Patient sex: M
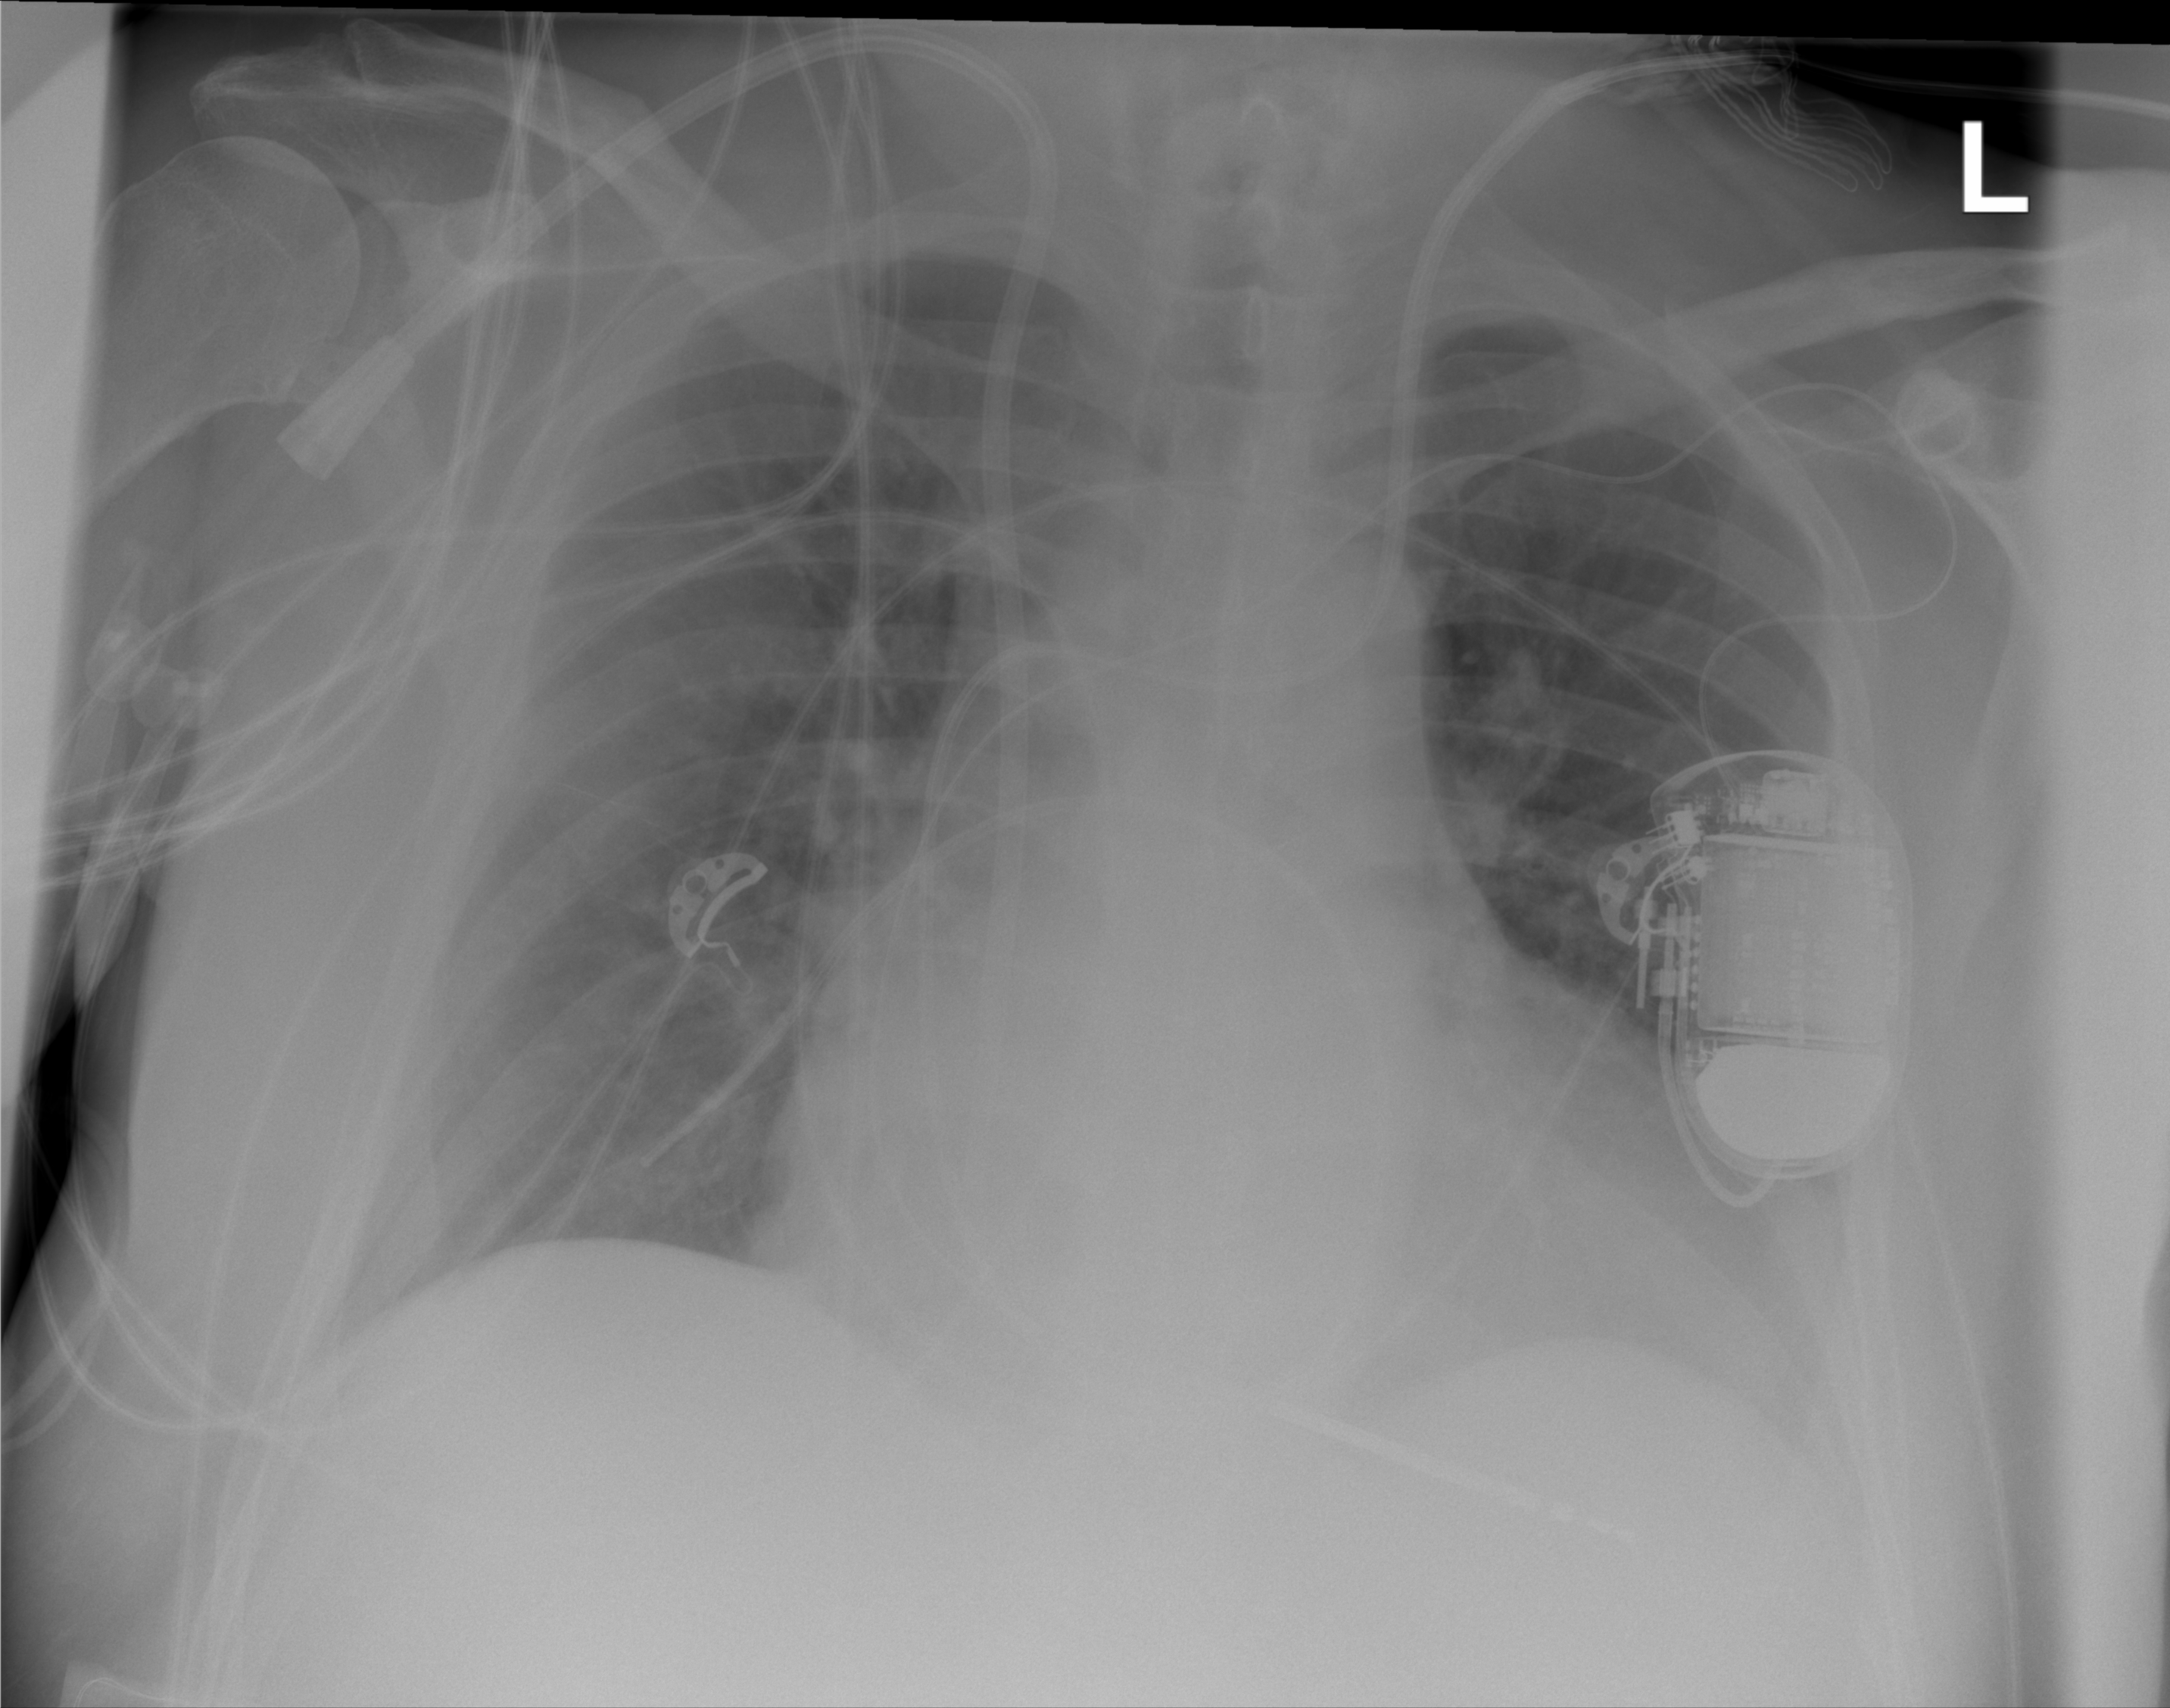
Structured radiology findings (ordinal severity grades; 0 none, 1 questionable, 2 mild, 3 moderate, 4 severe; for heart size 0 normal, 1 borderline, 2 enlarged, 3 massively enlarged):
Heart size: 2
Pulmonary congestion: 0
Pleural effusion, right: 0
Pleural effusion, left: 1
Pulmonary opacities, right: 0
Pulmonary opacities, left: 0
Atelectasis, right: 0
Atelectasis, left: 0